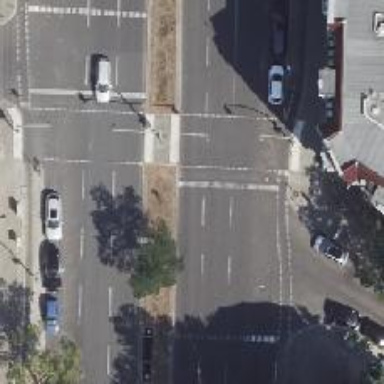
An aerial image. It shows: Traffic island located on footway.